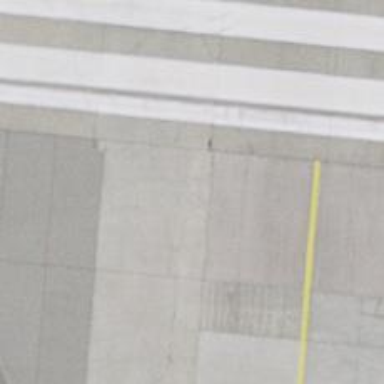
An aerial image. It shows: View of taxiway at the airport.